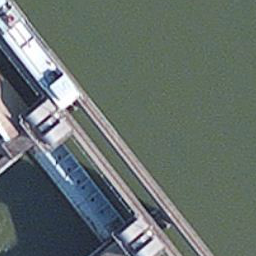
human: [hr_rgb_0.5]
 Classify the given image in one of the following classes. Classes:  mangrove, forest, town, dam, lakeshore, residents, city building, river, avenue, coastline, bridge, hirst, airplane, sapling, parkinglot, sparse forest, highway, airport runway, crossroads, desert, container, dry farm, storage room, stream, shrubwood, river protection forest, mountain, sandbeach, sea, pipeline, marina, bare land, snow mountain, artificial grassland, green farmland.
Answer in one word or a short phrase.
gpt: dam